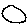
Label: circle